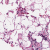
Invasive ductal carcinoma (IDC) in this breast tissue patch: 1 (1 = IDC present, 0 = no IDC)